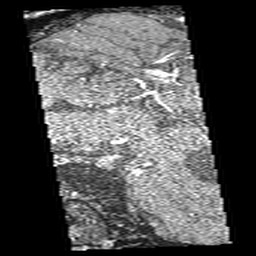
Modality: angio
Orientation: sagittal
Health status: ill
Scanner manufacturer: siemens
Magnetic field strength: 3 T
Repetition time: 0.021 s
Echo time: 0.00358 s